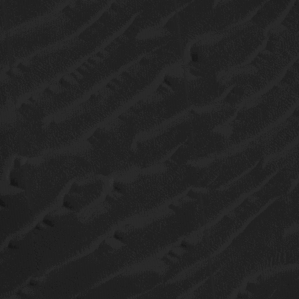
Label: non_frost